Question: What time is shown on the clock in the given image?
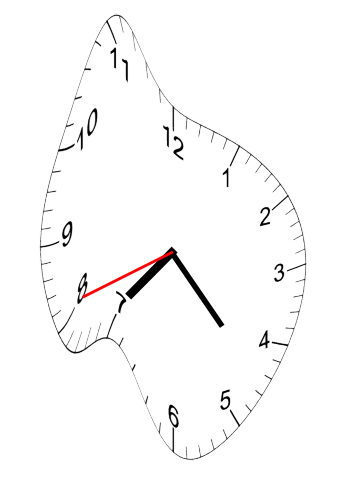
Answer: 07:22:41